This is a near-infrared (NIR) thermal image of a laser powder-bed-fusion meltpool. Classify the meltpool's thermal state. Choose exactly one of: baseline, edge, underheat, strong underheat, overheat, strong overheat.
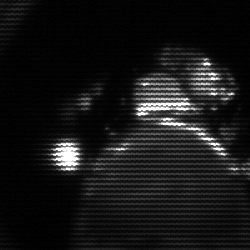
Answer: baseline